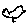
Label: bird